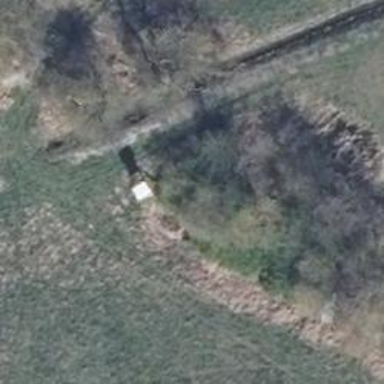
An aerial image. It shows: Hunting stand.